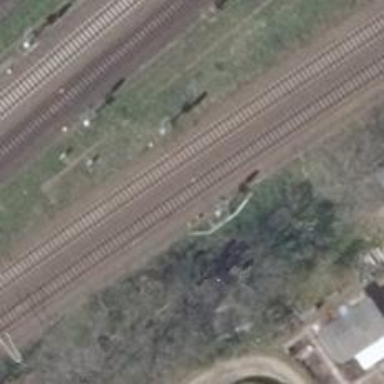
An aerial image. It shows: Railway signal.